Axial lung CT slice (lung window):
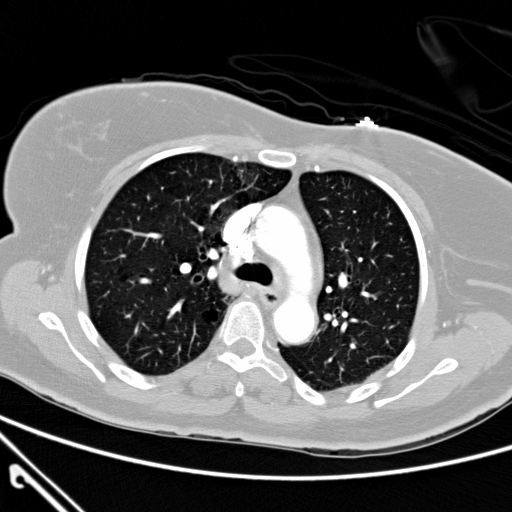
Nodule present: no